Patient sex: F
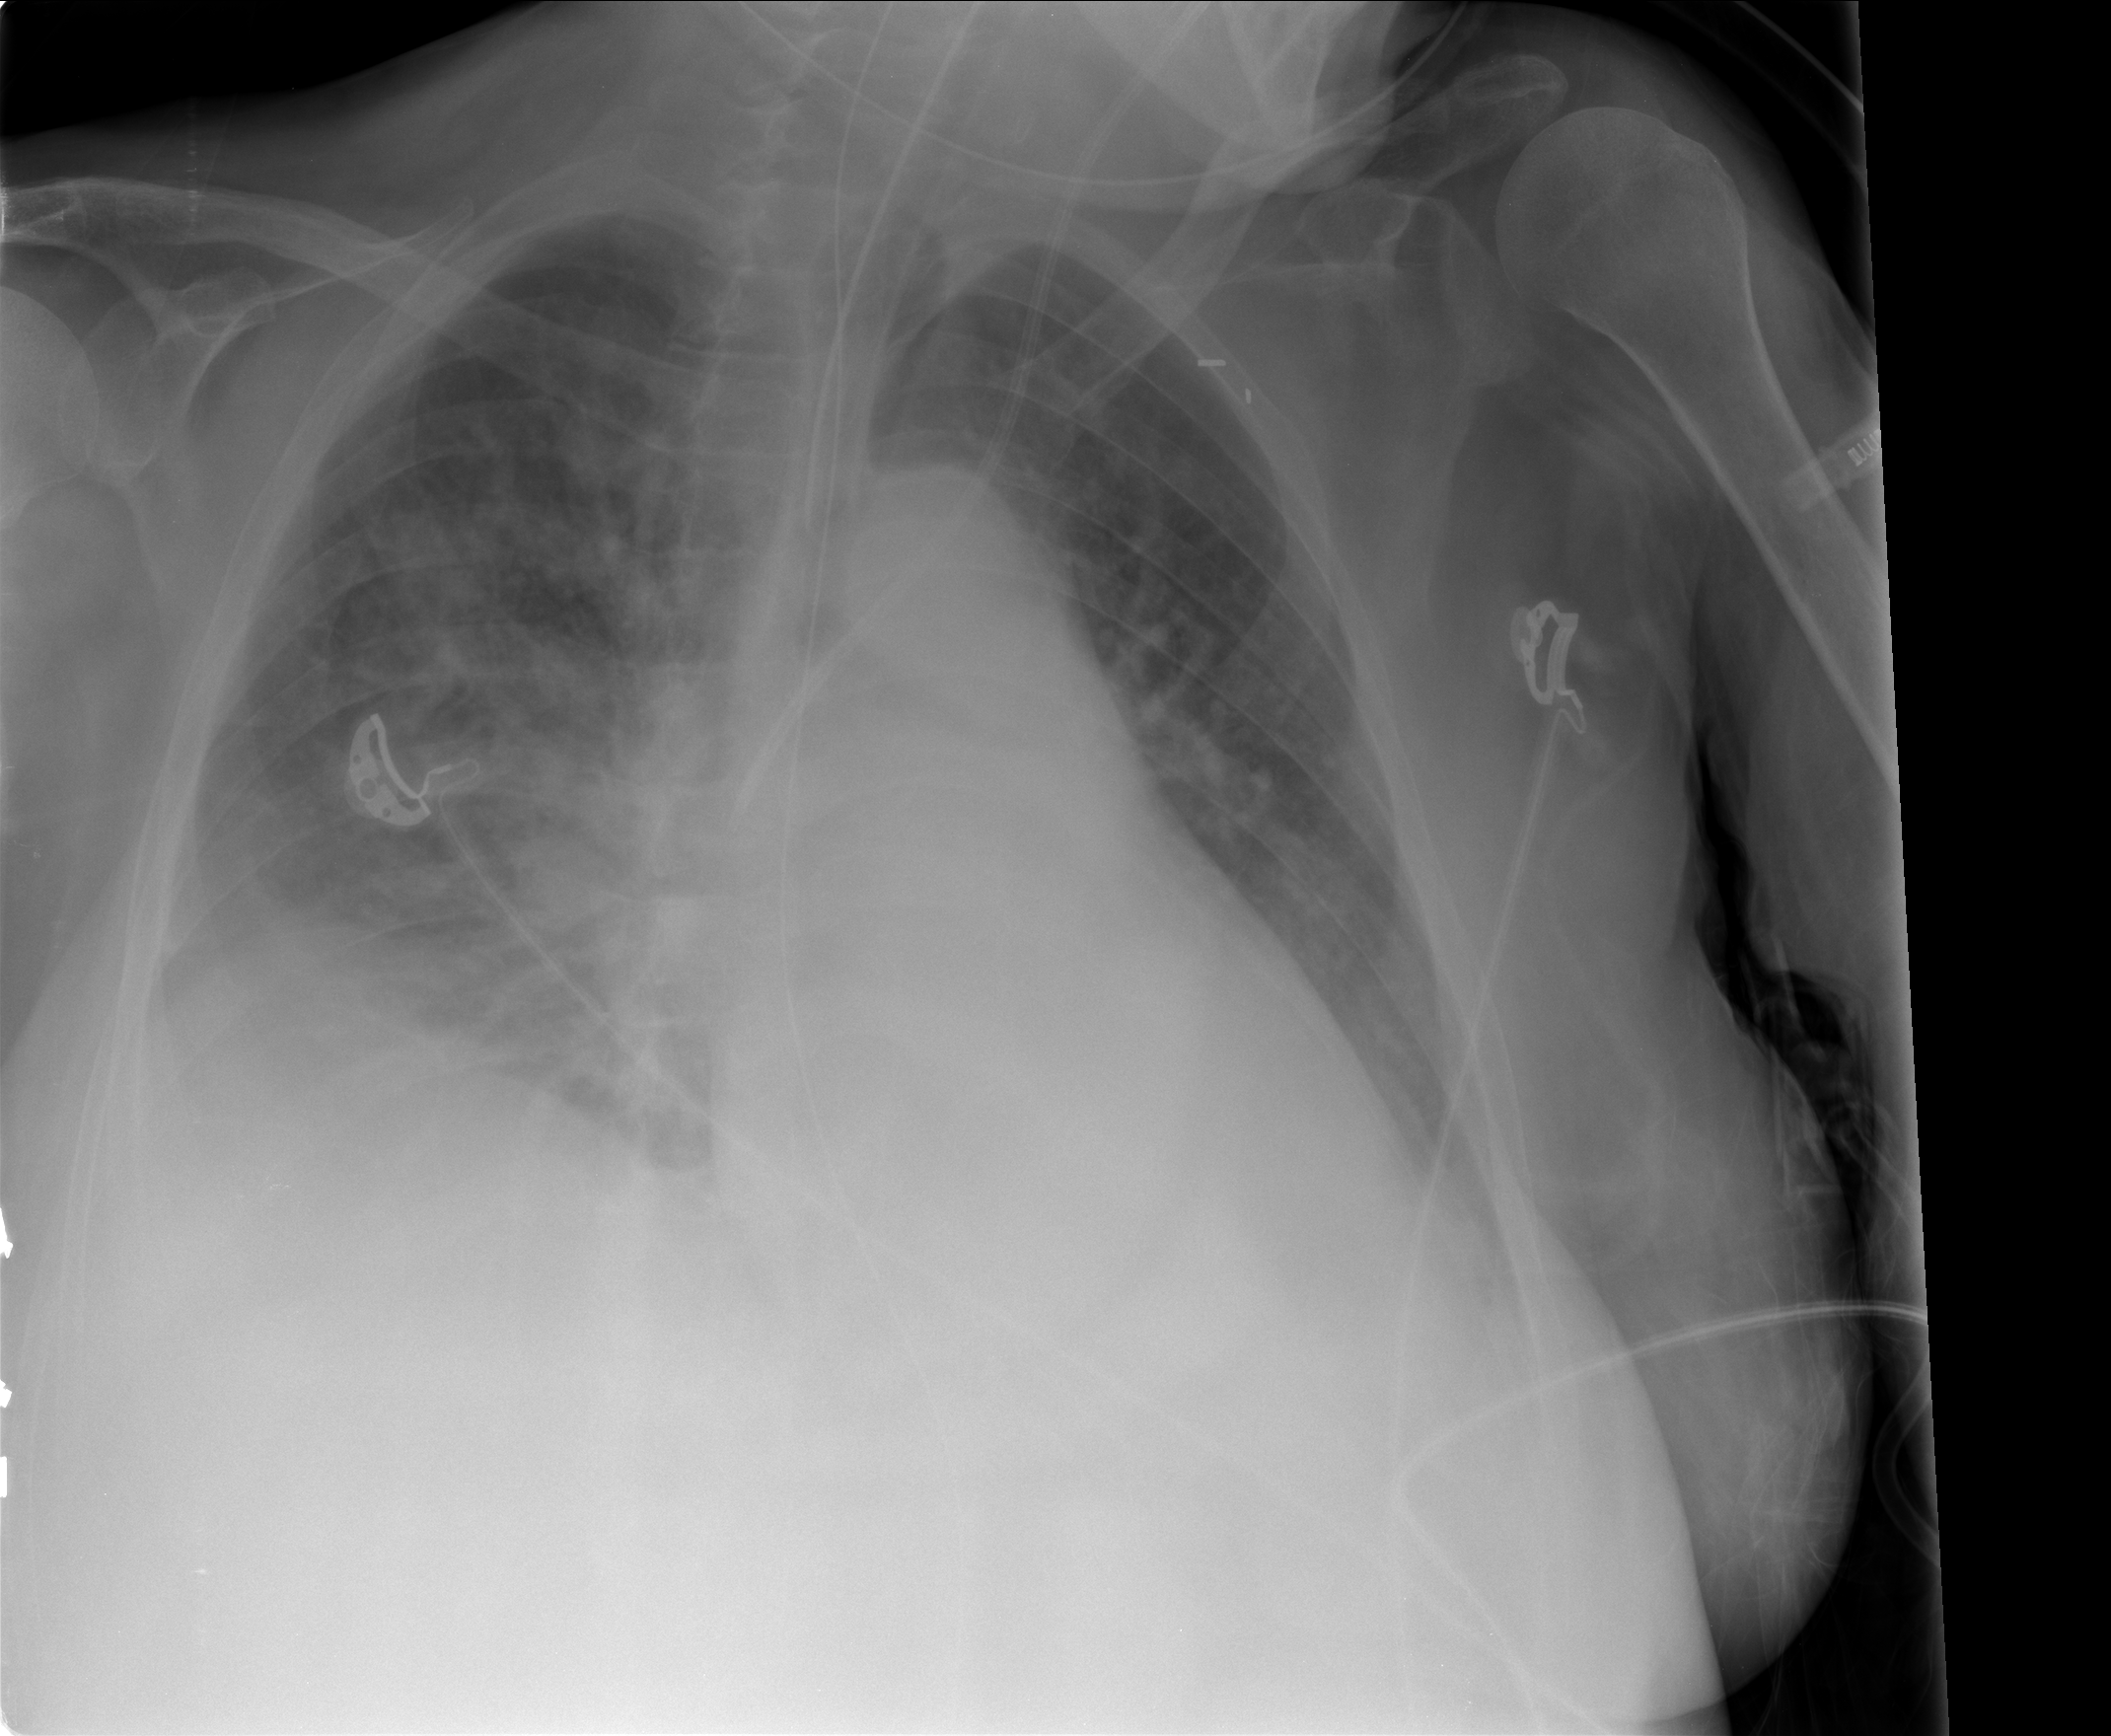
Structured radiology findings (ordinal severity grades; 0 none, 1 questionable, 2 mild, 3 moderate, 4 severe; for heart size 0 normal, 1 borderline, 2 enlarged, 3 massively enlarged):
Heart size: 0
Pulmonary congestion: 2
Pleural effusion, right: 2
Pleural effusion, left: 2
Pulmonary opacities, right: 0
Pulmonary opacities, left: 0
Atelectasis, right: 0
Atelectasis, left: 0